Question: I am presenting following boundary image which is in binary format
boundary image

I want to convert the white pixel into different color, at a time one color should be used.
how can we do this?
'''
image = imread('binaryImage.png');
%Sysnex to convert into different color image ?%
'''
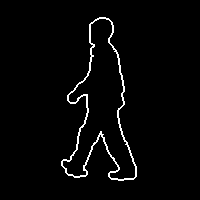
Answer: Start a new script and paste the following function on it then save it on the same folder of your project then you can use the function whenever you want to convert the image into color you should provide the binary image as first parameter and the RGB color as the second parameter for example if you want the color red you can use like myRGB = BW2RGB(myBinaryim,[255,0,0])
'''
function RGBimage = BW2RGB(BWimage,RGBcolor)
RGBimage(:,:,1)=BWimage;
RGBimage(:,:,2)=BWimage;
RGBimage(:,:,3)=BWimage;
RGBimage = uint8(RGBimage);
for m = 1:size(BWimage,1)
for n=1:size(BWimage,2)
if(BWimage(m,n)==1)
RGBimage(m,n,1)=RGBcolor(1);
RGBimage(m,n,2)=RGBcolor(2);
RGBimage(m,n,3)=RGBcolor(3);
end
end
end
'''